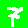
Digit: 7